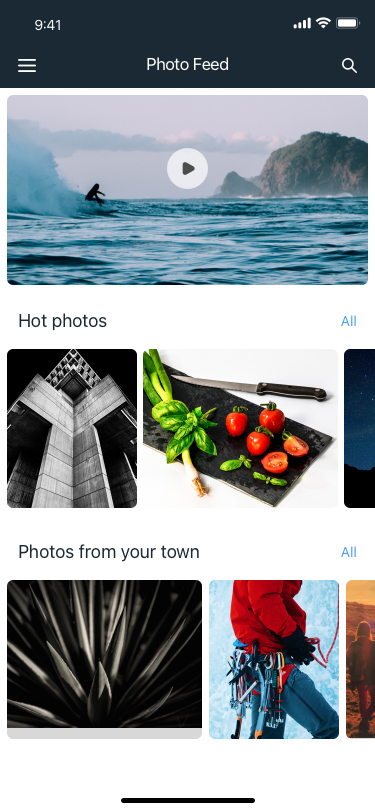
Text in this UI design:
Photo Feed
Hot photos
All
Photos from your town
All